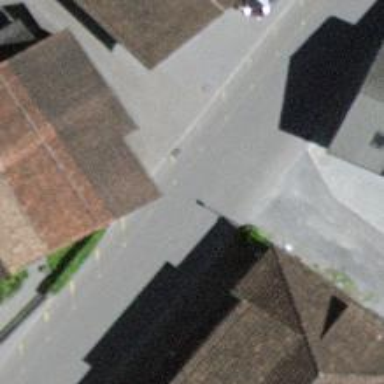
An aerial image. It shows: Residential road.